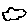
Label: cloud